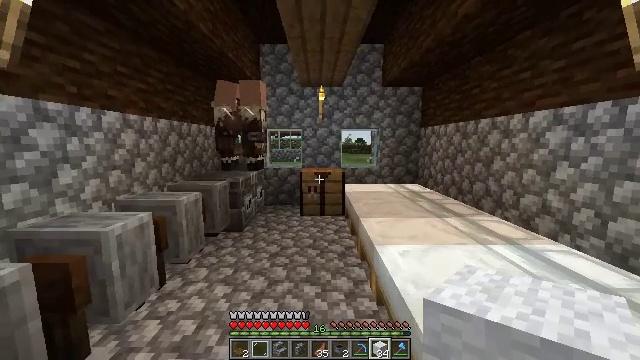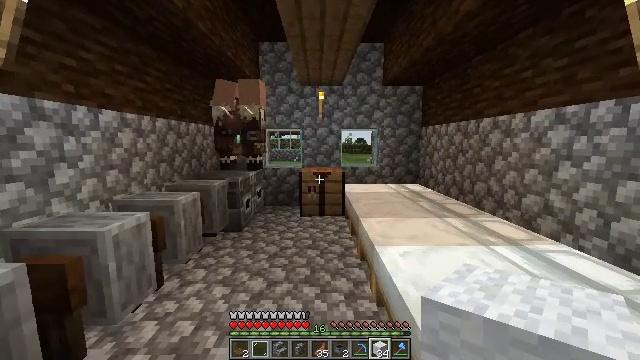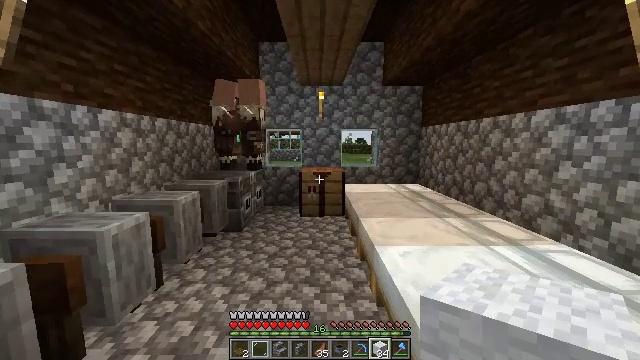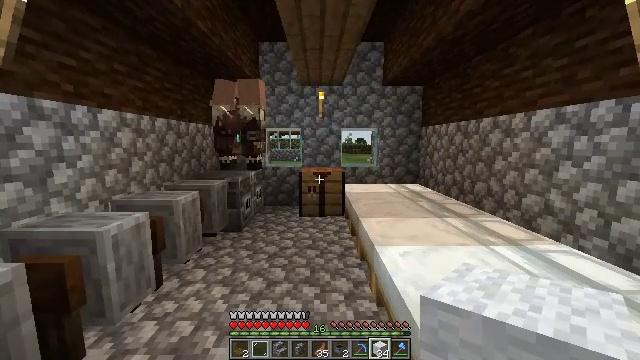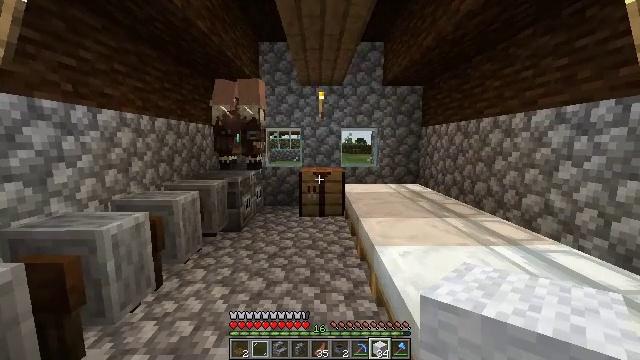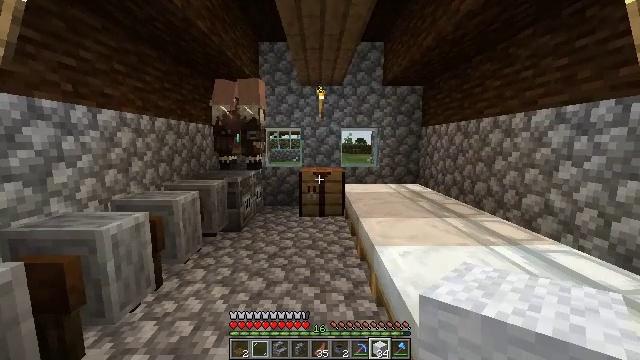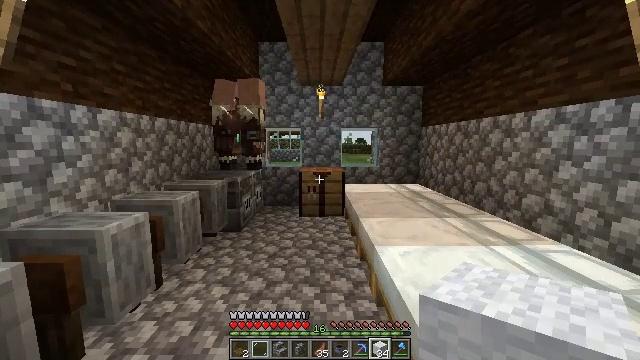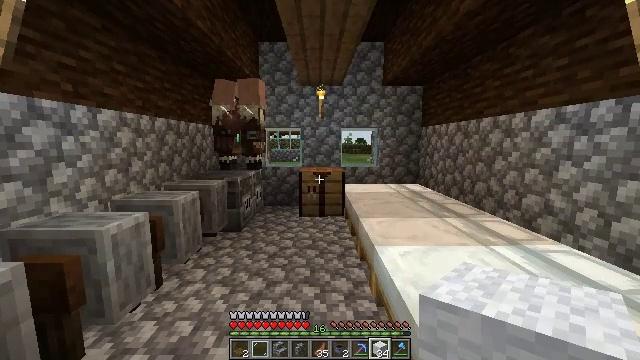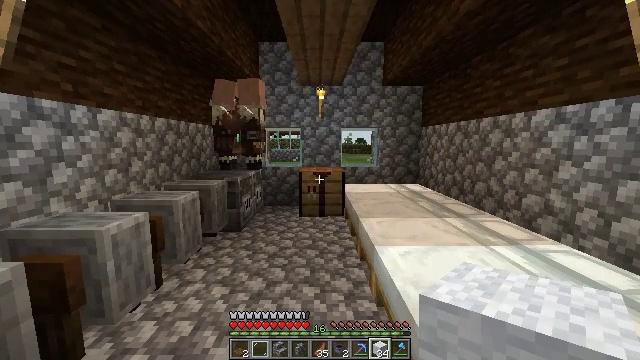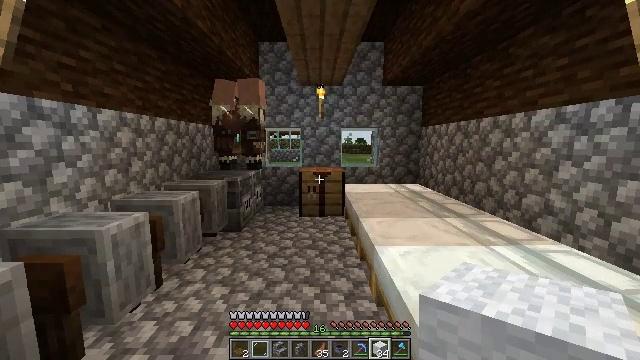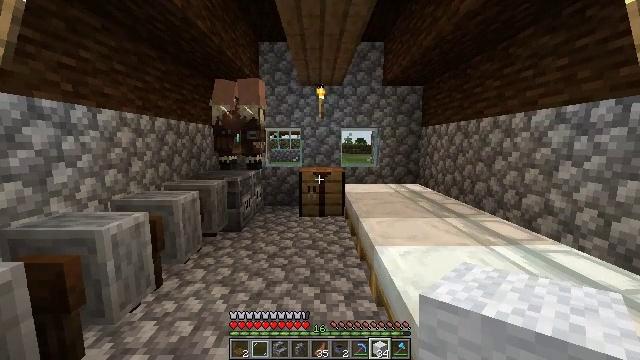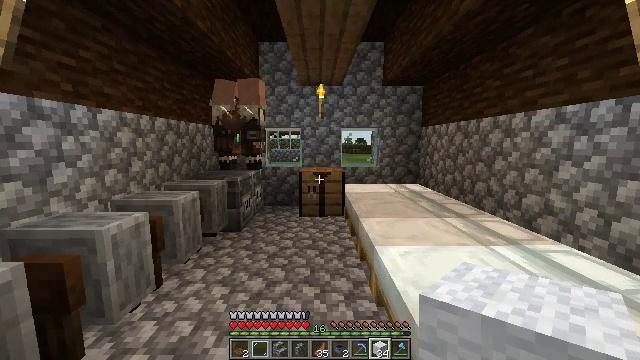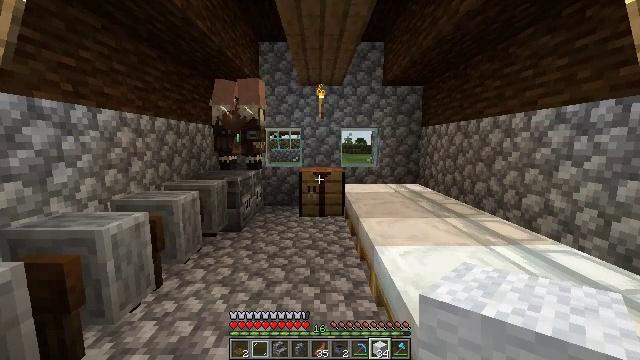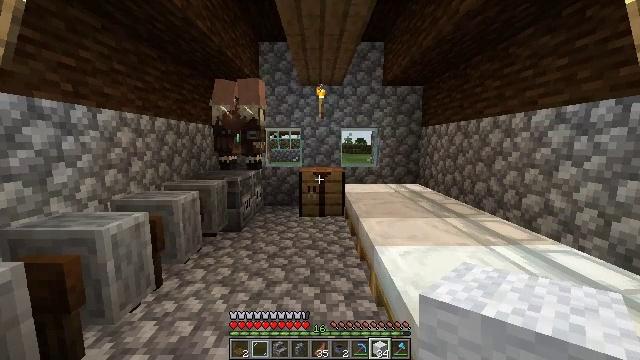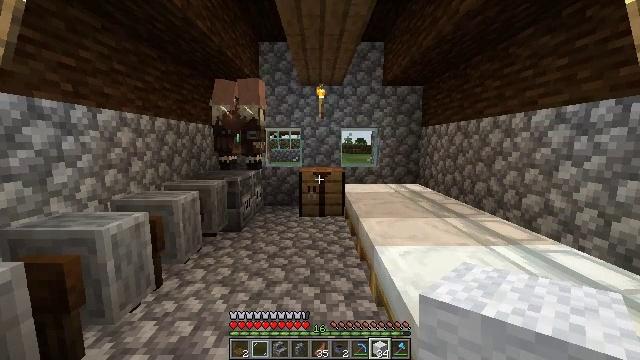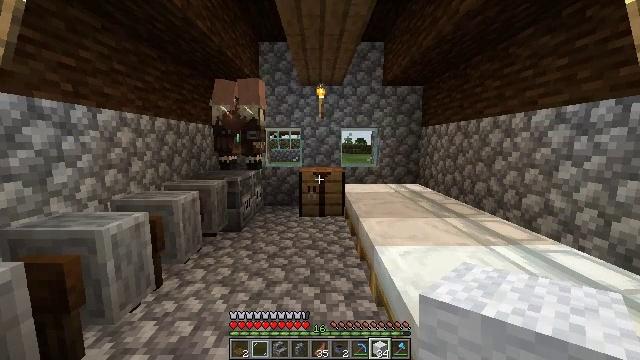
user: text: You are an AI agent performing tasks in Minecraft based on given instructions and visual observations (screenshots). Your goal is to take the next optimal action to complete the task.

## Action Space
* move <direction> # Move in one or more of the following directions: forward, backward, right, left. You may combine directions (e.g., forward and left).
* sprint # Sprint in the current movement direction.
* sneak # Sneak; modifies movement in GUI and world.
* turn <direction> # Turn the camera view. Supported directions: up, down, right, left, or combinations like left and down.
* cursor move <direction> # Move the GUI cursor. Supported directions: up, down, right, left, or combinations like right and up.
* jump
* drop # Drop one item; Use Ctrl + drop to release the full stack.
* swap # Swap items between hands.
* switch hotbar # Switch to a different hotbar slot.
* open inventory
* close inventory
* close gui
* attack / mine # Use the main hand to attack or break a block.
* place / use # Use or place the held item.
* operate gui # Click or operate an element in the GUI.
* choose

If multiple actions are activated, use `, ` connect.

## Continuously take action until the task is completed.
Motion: motion action
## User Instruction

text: Collect the blue bed by attacking it.
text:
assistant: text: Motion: no_op
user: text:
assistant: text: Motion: no_op
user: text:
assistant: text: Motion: no_op
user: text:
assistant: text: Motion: no_op
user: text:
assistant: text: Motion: no_op
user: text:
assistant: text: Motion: no_op
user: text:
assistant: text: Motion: no_op
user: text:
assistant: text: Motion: no_op
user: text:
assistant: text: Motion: no_op
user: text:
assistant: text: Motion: no_op
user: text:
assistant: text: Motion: no_op
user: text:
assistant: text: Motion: no_op
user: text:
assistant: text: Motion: no_op
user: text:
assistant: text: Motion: no_op
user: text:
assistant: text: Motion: no_op
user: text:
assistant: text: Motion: no_op
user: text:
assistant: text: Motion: no_op
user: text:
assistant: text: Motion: no_op
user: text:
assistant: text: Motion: no_op
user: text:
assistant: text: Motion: no_op
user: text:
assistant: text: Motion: no_op
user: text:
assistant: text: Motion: no_op
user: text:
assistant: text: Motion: no_op
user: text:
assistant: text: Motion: no_op
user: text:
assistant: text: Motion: no_op
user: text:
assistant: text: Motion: no_op
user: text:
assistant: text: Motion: no_op
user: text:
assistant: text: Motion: no_op
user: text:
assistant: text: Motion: no_op
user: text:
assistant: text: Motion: no_op